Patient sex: M
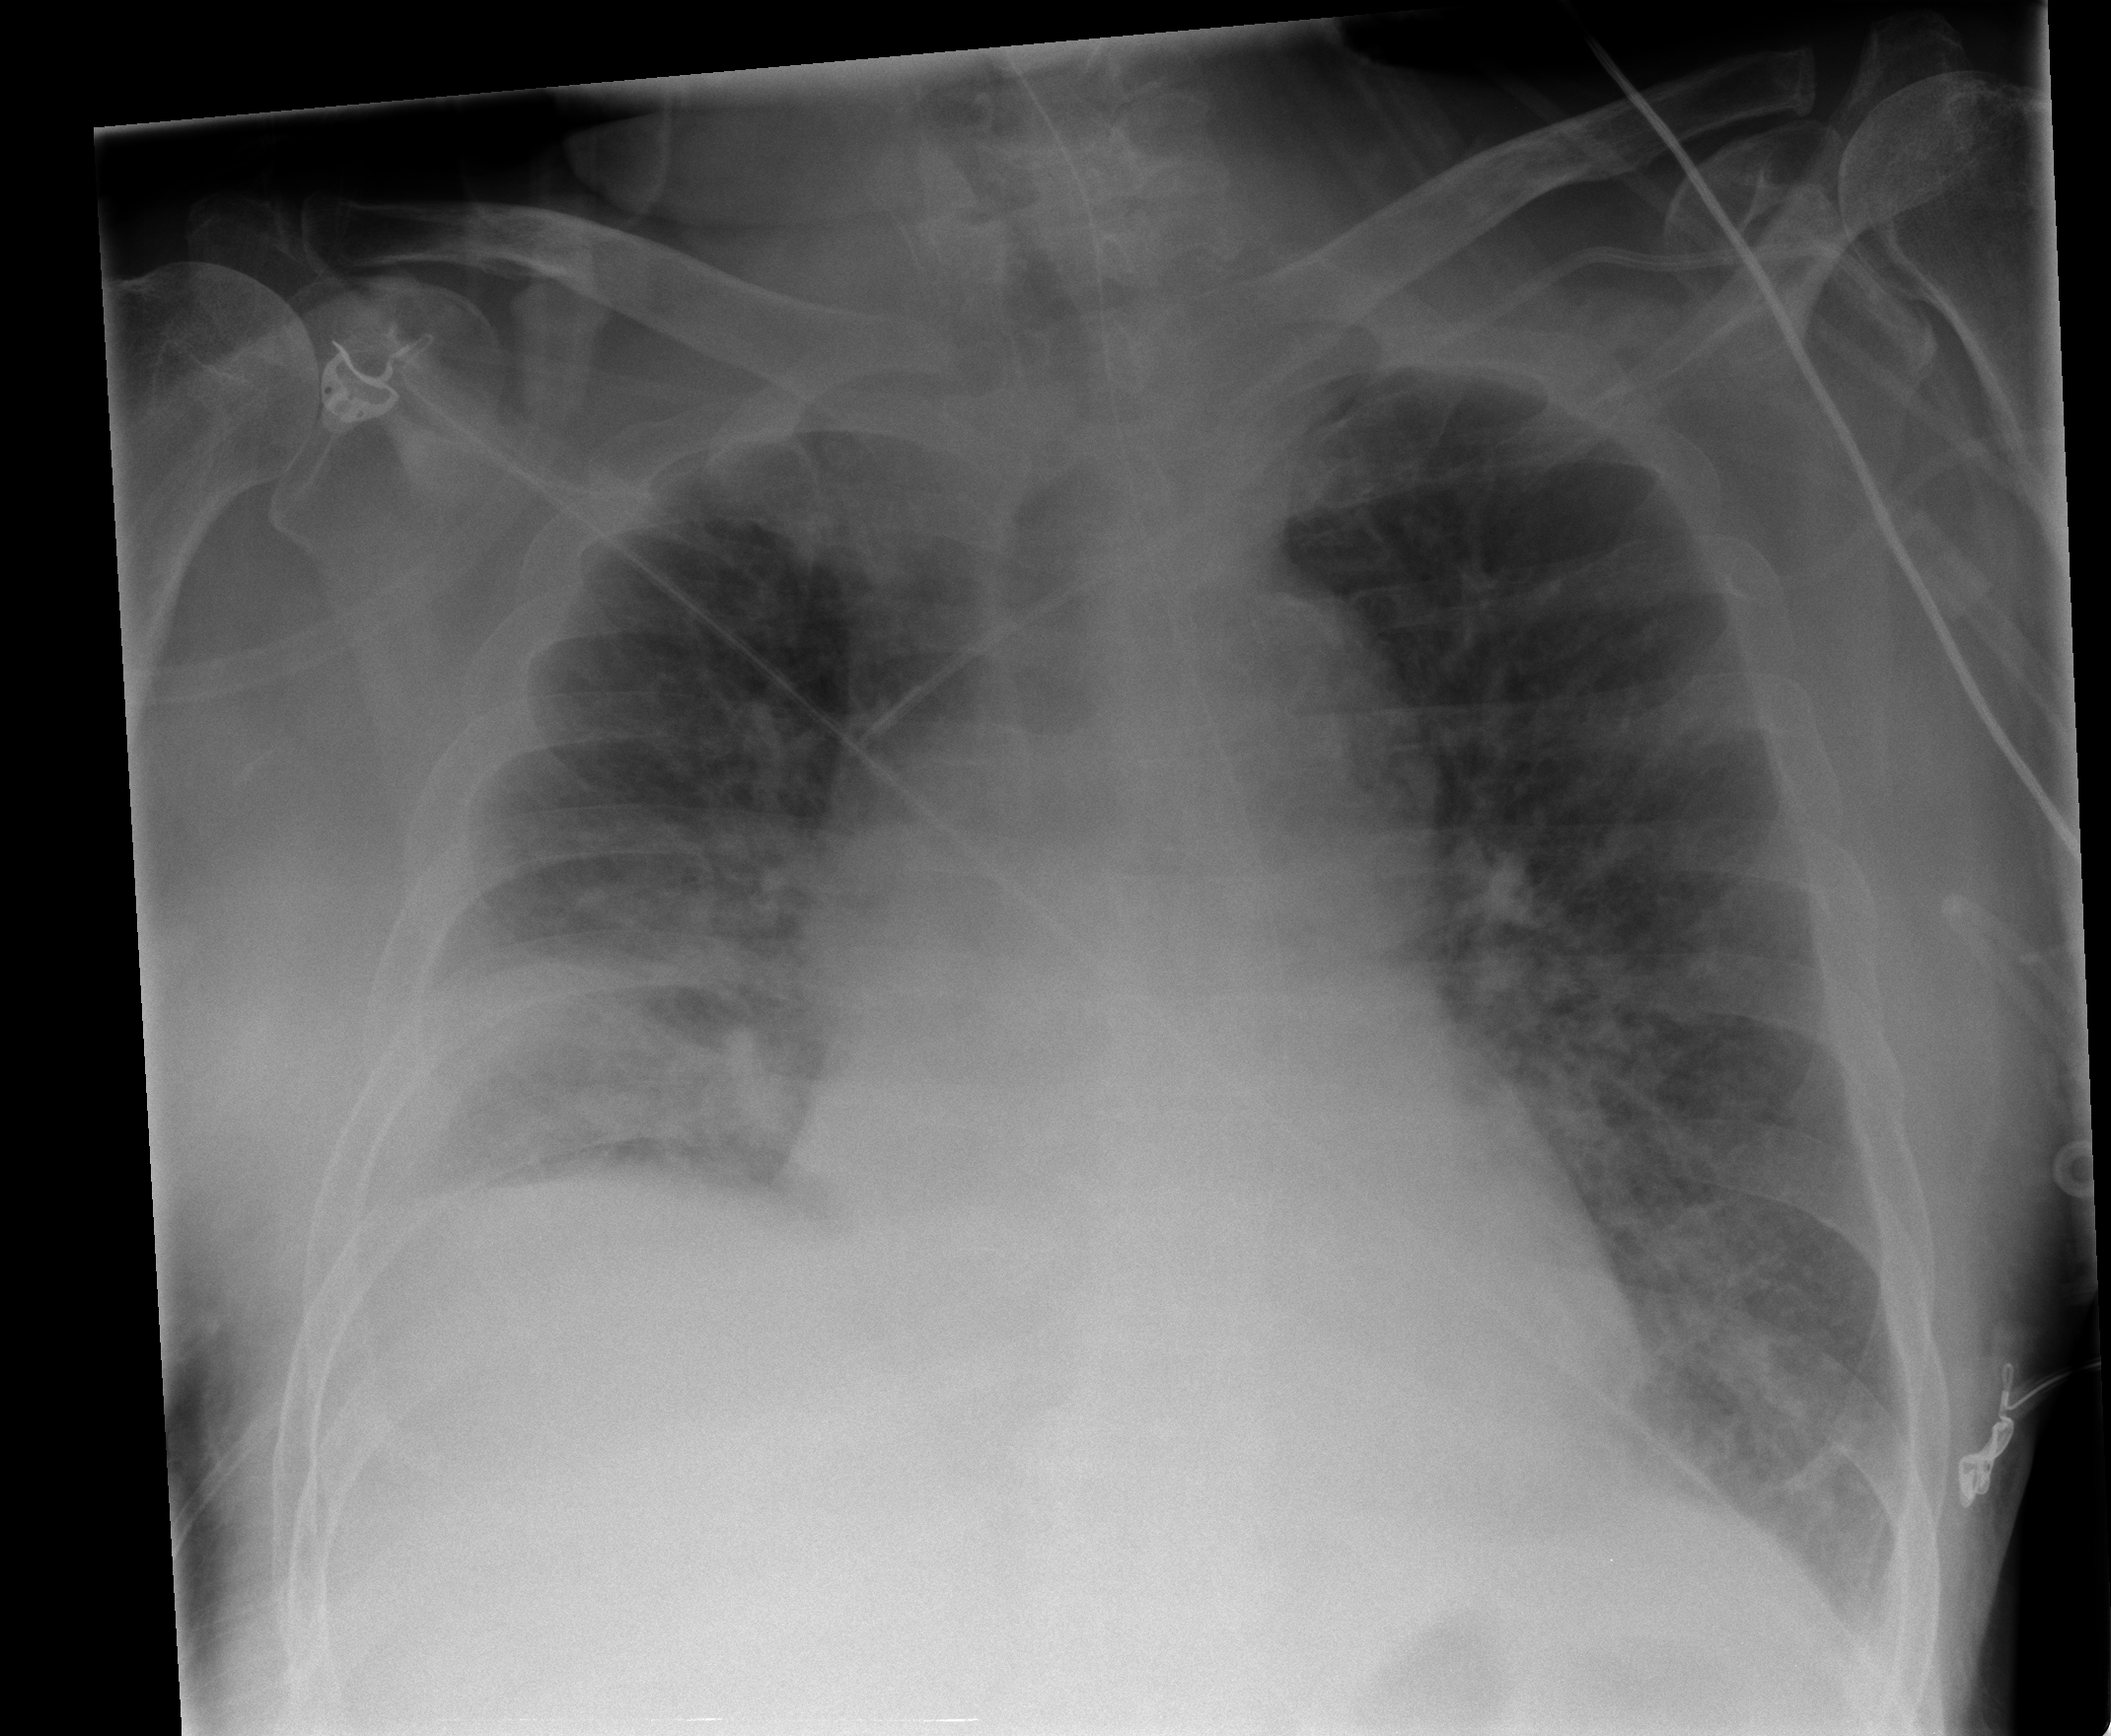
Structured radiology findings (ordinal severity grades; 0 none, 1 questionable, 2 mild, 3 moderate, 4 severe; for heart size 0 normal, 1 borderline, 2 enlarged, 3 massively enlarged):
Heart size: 0
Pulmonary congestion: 1
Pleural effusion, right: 0
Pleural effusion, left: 0
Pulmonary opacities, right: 2
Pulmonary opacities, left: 0
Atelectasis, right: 2
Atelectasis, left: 1